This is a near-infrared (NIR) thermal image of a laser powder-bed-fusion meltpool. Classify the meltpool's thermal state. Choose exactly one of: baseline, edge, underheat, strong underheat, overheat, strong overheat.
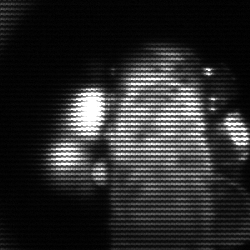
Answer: strong underheat